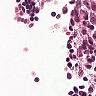
Metastatic tissue present: no